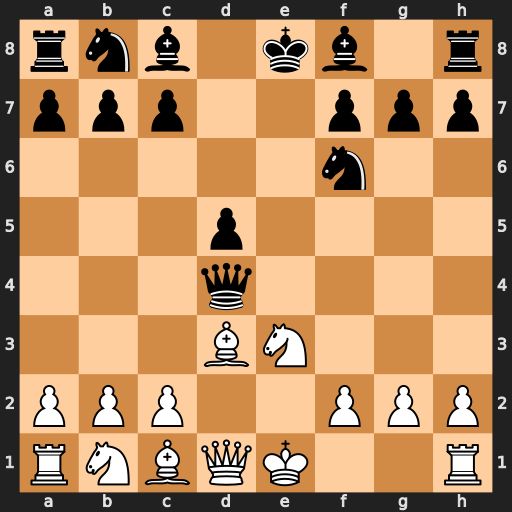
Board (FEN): rnb1kb1r/ppp2ppp/5n2/3p4/3q4/3BN3/PPP2PPP/RNBQK2R
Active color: w
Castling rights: KQkq
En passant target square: -
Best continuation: Bb5+ c6 Qxd4